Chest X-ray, PA view. Patient: 51 years old, sex M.
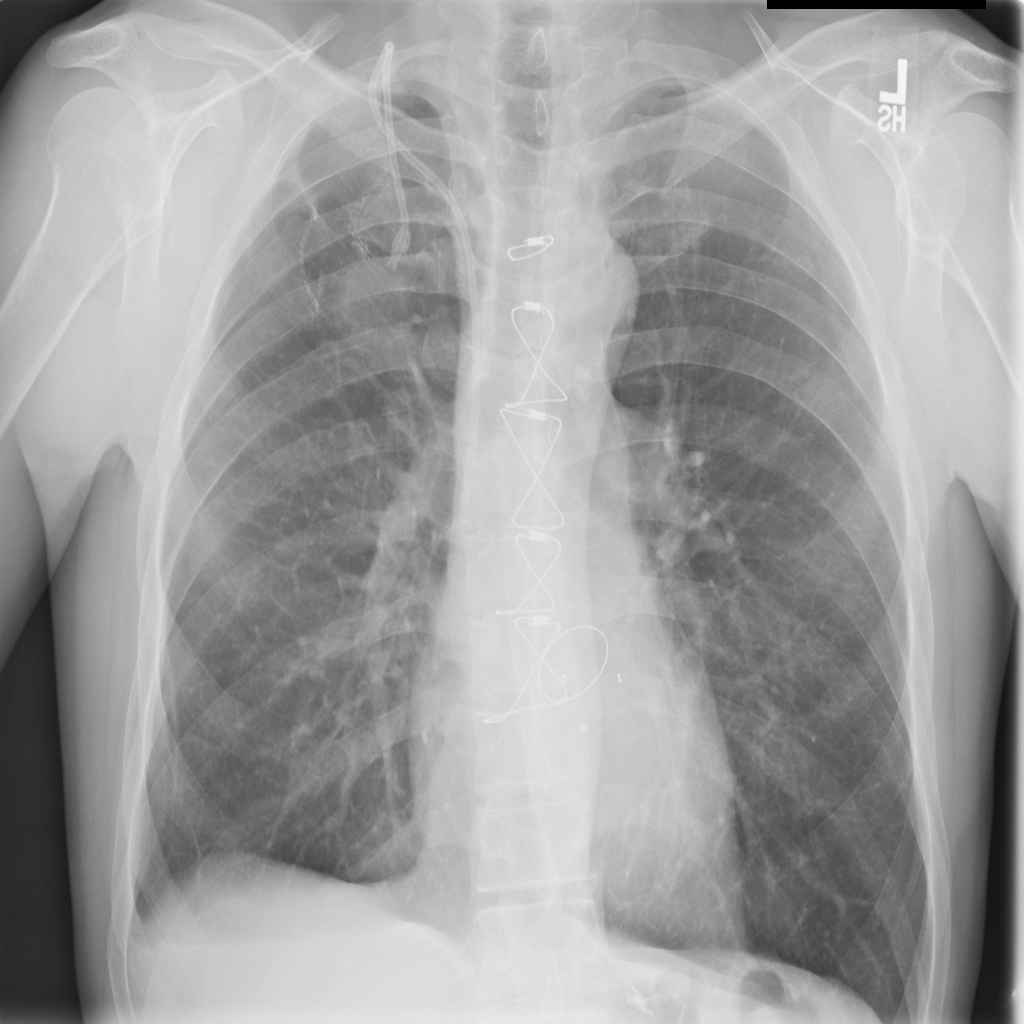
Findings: No Finding